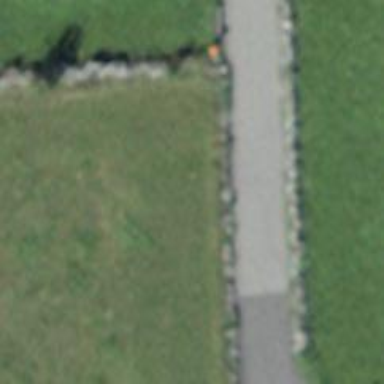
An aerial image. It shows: Bench.